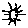
Label: sun